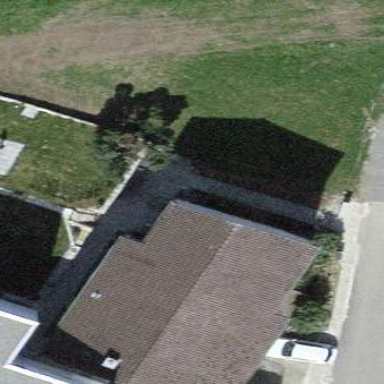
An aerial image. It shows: House with flat roof.